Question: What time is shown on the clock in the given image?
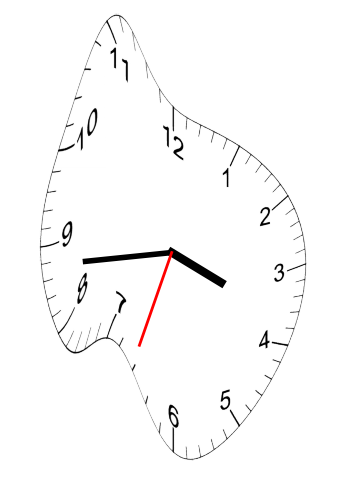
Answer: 03:43:33